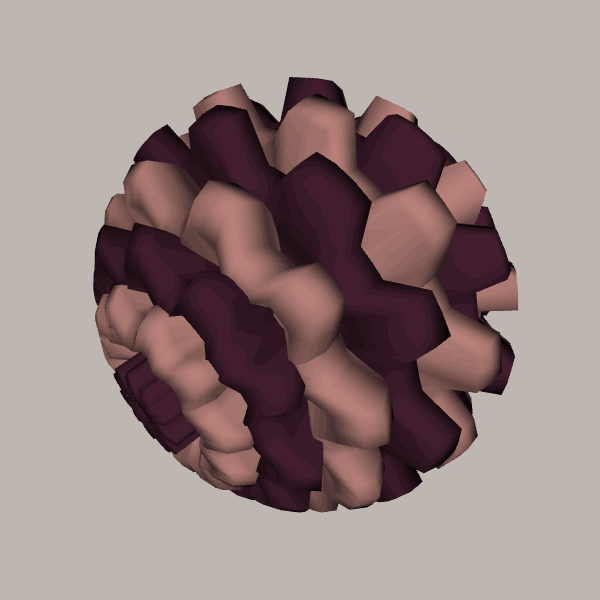
Background: light